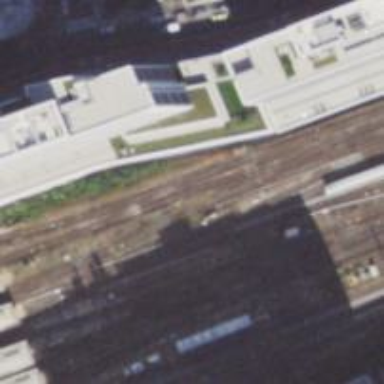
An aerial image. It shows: Rail siding with electrified railway tracks.